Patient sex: F
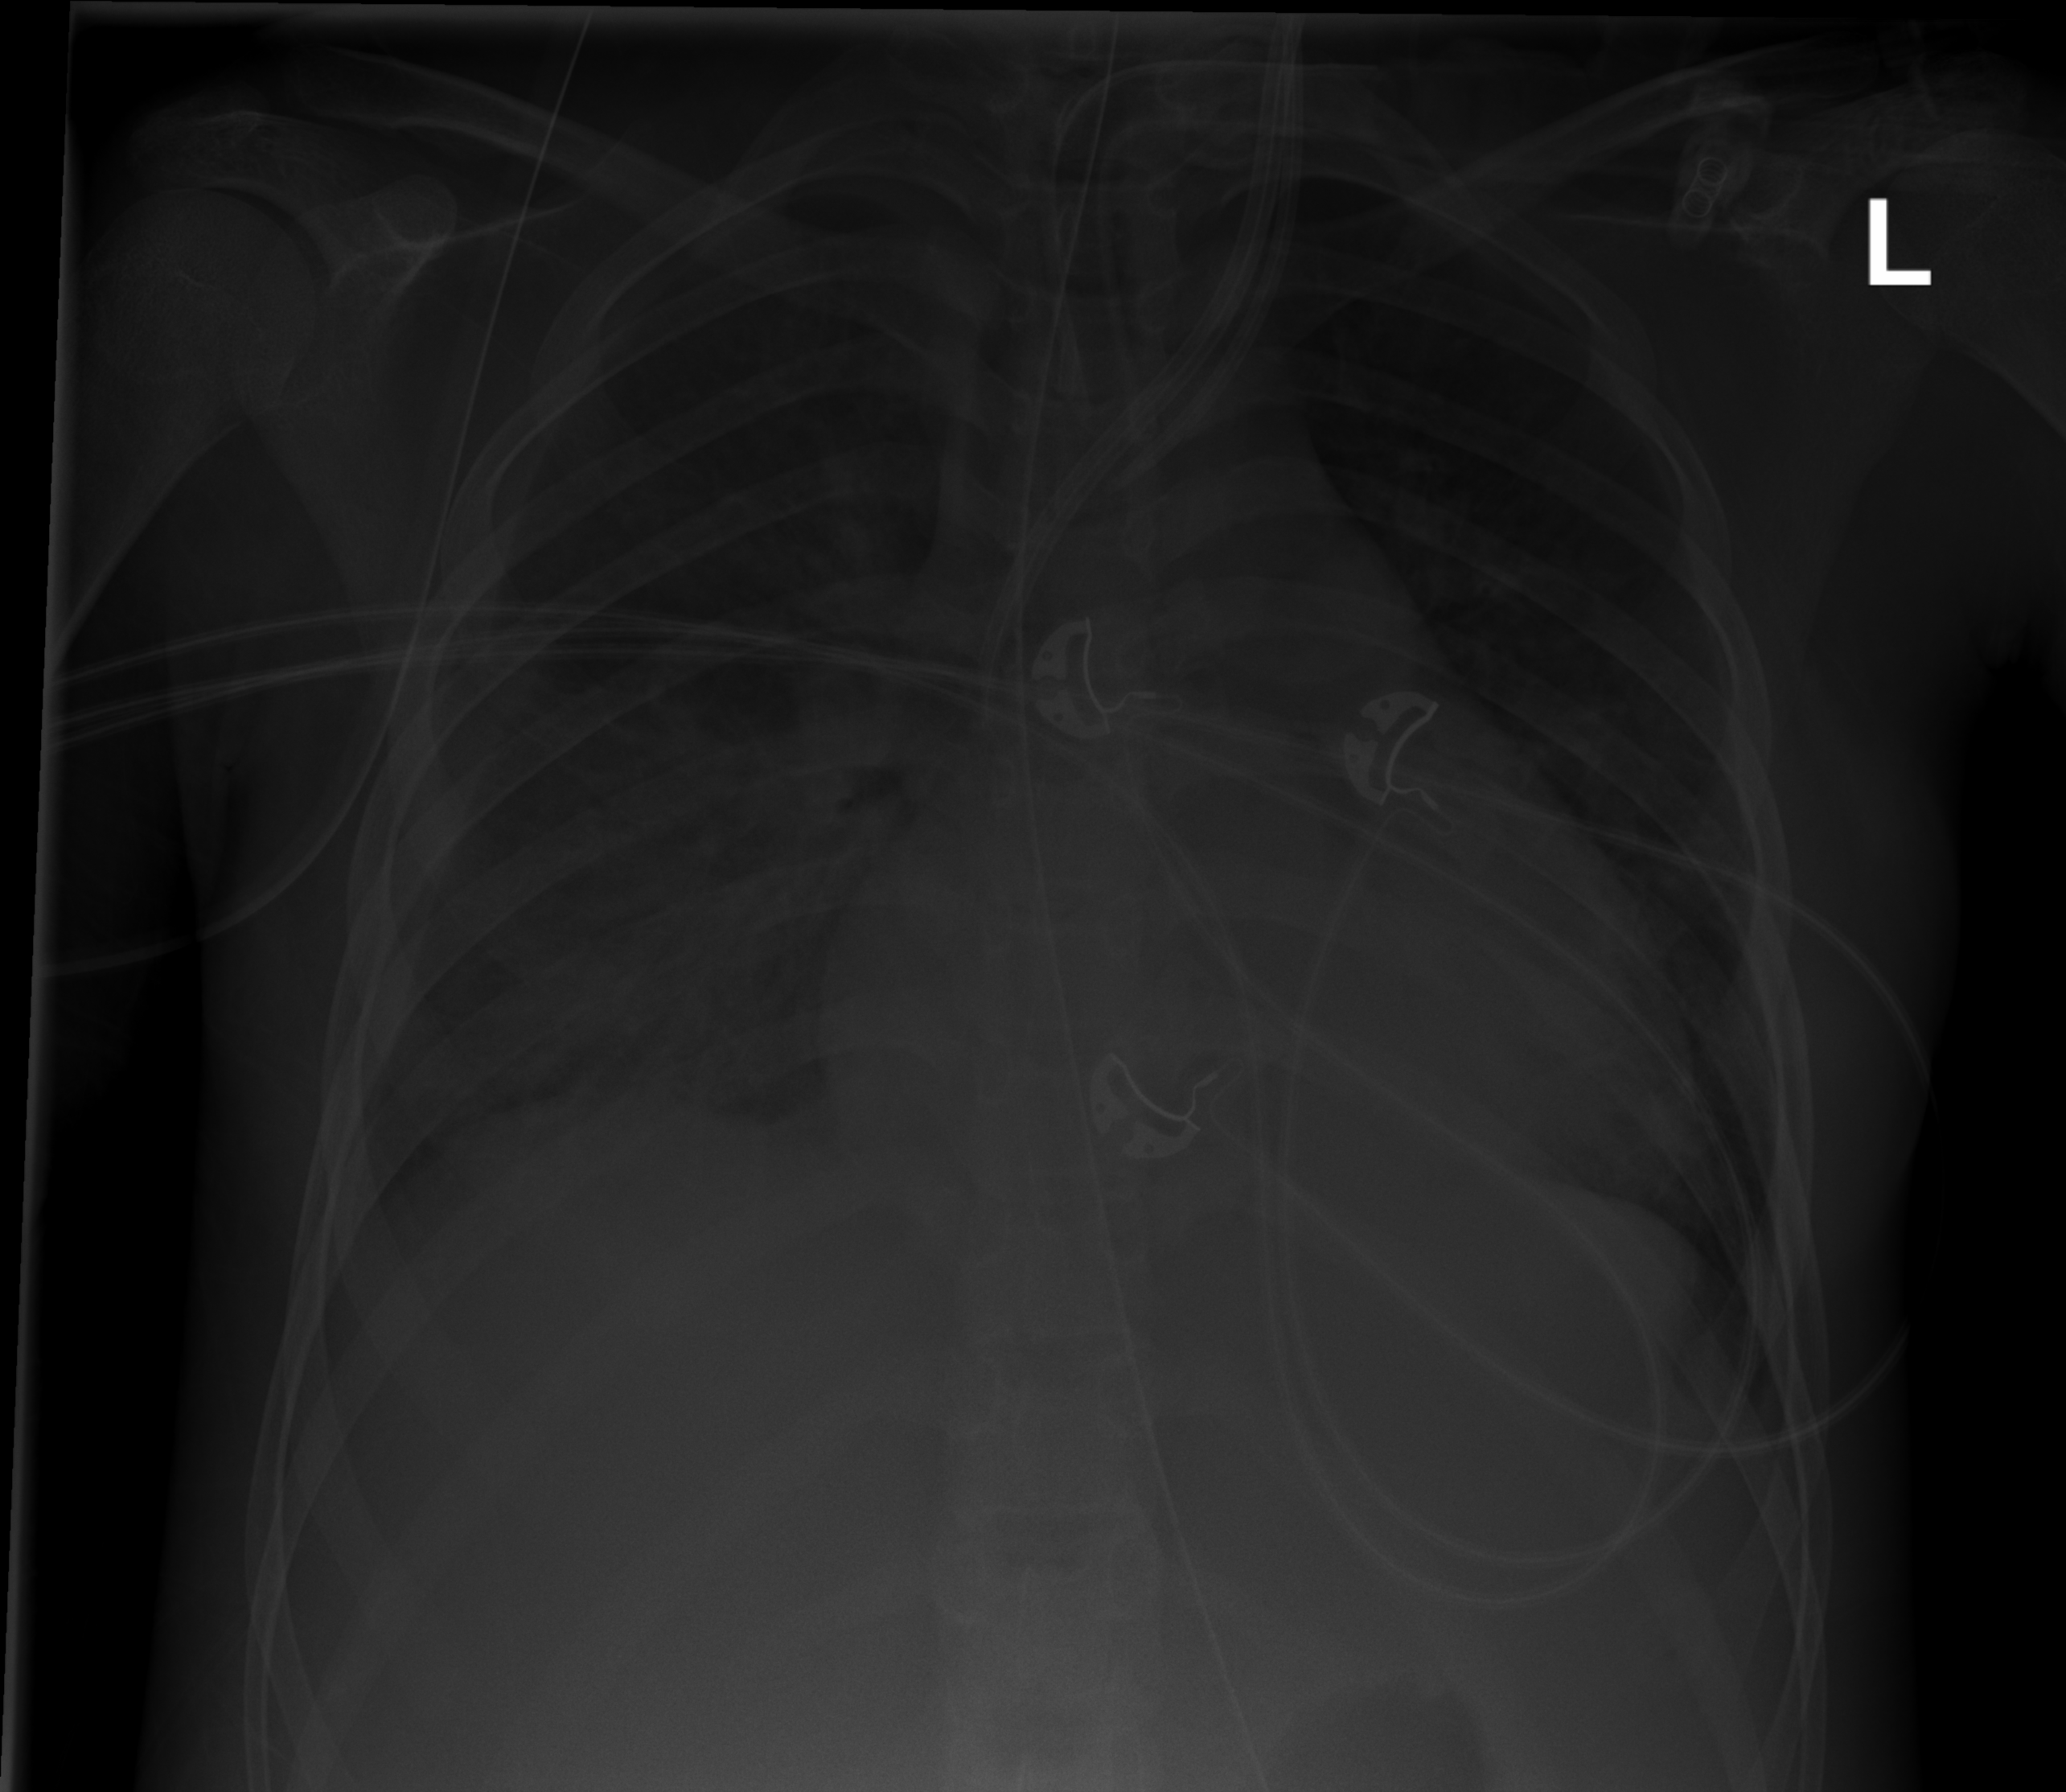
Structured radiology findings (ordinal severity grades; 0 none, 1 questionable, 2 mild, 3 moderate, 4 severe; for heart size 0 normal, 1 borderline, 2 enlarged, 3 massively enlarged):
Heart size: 2
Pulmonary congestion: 0
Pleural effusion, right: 2
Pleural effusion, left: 0
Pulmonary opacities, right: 3
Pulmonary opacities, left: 0
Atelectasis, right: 0
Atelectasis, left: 2